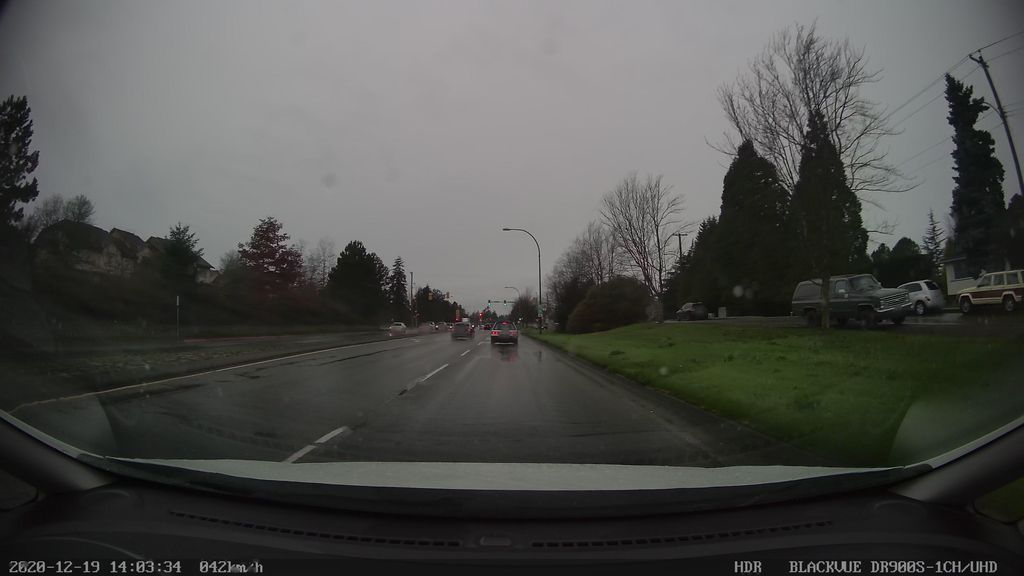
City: victoria